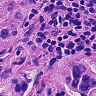
Metastatic tissue present: yes